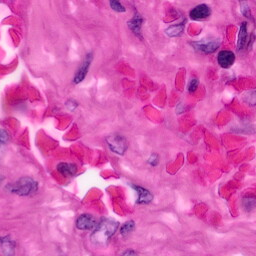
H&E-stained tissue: Pancreatic